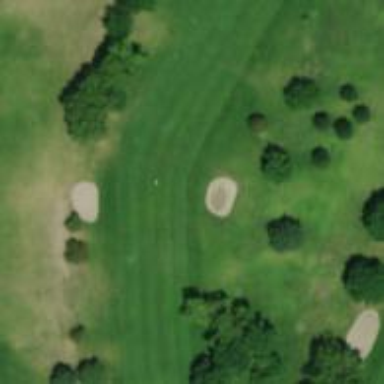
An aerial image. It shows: Golf hole.